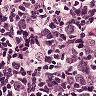
Metastatic tissue present: no